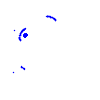
Particle: kaon